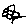
Label: flower